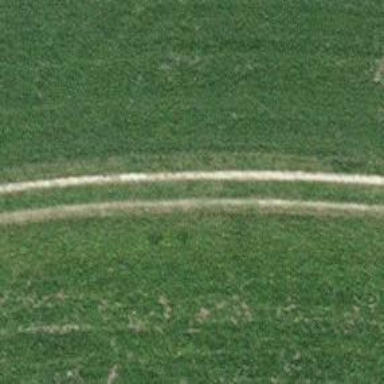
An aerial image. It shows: Track with grade 4 track type.